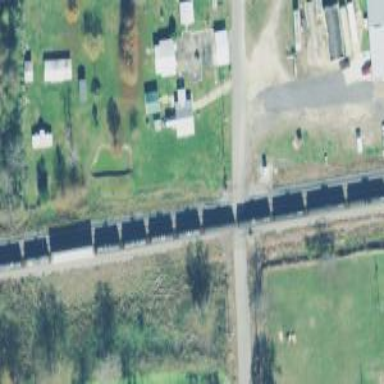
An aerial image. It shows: Level crossing along the railway.